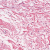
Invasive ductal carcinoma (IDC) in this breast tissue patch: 0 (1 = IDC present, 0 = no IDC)